Interaction volume radius: 5 \u00c5
Interaction volume height: 25 \u00c5
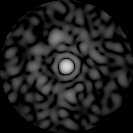
Disorder parameter: 0.8216